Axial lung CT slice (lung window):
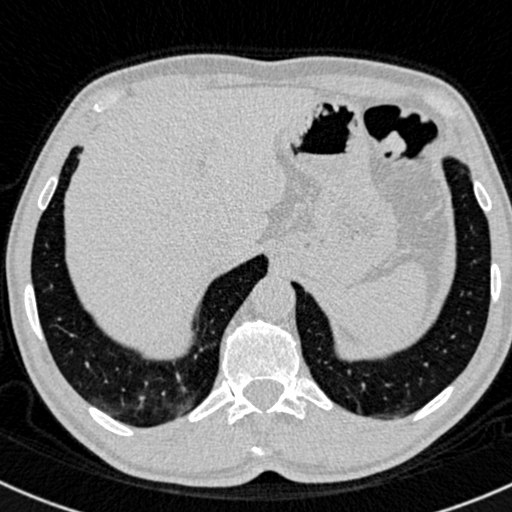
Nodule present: no